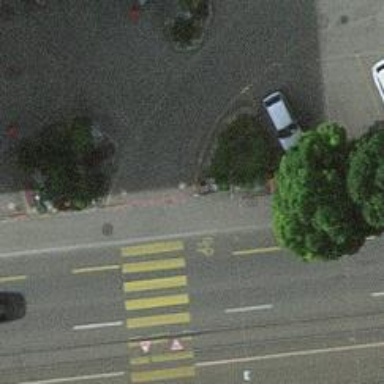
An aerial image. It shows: Kerb serving as barrier.